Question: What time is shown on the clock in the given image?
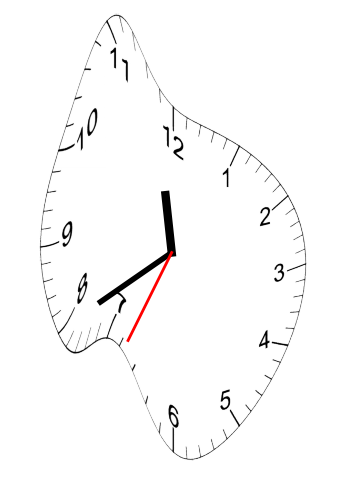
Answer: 11:39:34